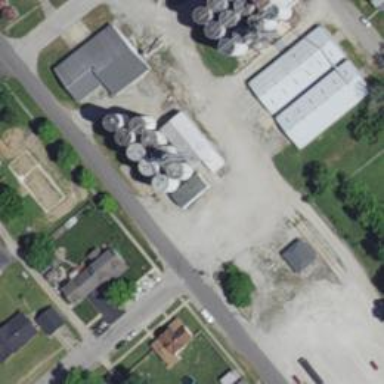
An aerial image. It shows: Silo.